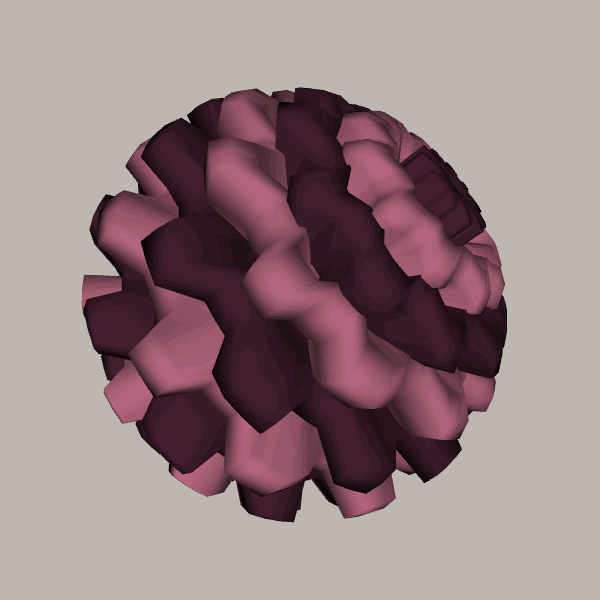
Background: light